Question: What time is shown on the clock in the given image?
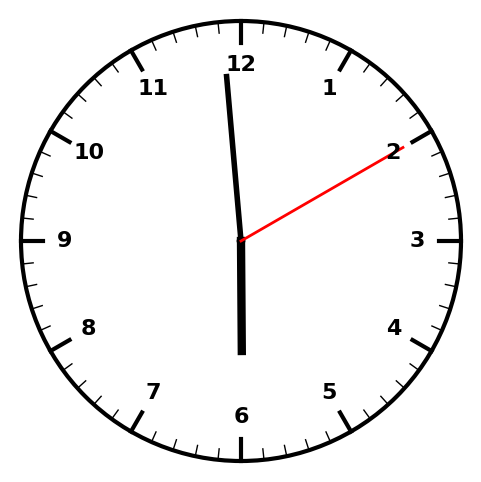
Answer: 05:59:10